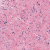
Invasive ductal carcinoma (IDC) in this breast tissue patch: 0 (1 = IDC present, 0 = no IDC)